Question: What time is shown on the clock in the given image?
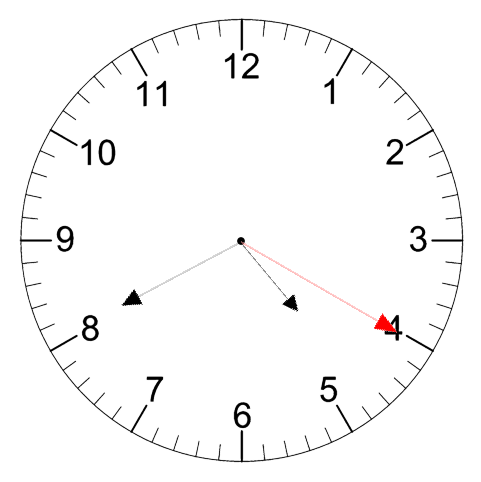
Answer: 04:40:20